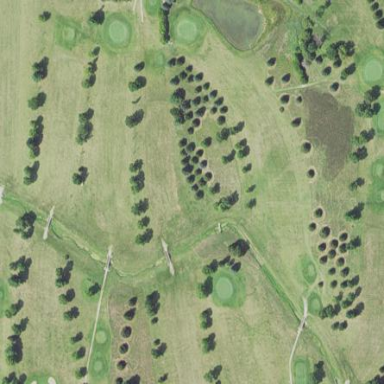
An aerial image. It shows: Golf course surrounded by greenery.